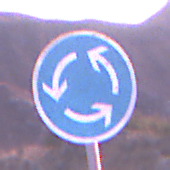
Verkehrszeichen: Kreisverkehr
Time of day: Dawn
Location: Outdoor (Nature)
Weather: PartlyCloudy
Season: NotSpecified
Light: Natural